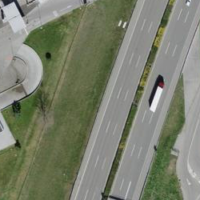
EUNIS habitat code: 57
Species observed at this site:
Corvus cornix